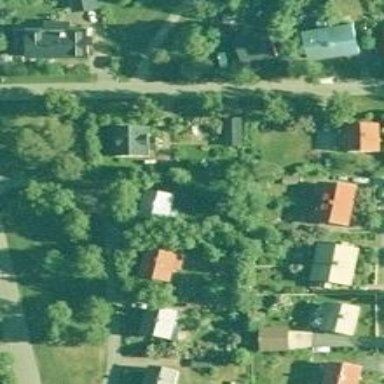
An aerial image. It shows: Suburb.